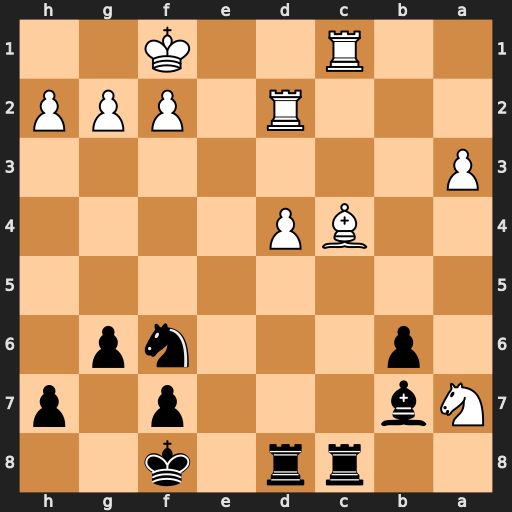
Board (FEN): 2rr1k2/Nb3p1p/1p3np1/8/2BP4/P7/3R1PPP/2R2K2
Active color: b
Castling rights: -
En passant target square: -
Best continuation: Rxc4 Rxc4 Ba6 Kg1 Bxc4